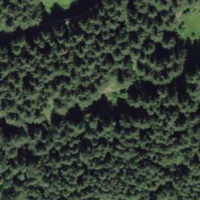
EUNIS habitat code: 44
Species observed at this site:
Caltha palustris